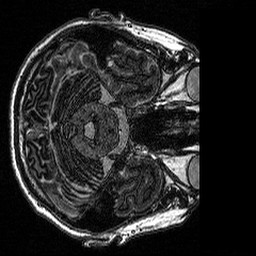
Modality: MP2RAGE
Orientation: axial
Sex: male
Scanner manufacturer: siemens
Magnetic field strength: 3 T
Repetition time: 5 s
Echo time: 0.00292 s